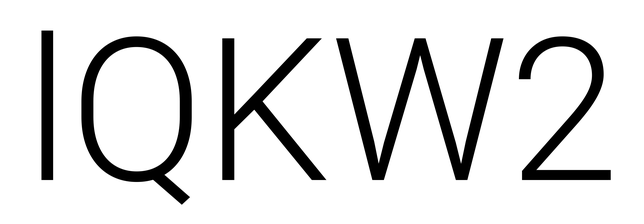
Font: Roboto_Light